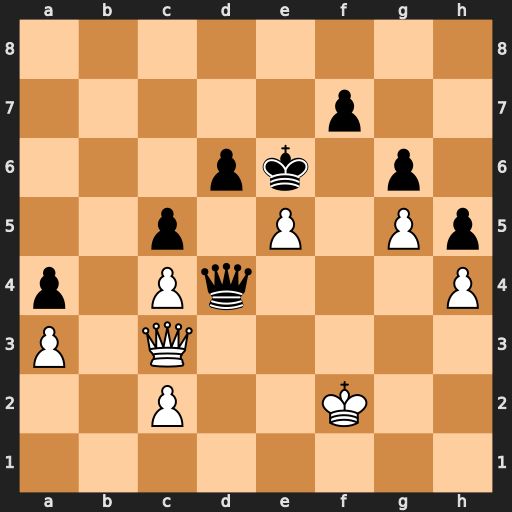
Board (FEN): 8/5p2/3pk1p1/2p1P1Pp/p1Pq3P/P1Q5/2P2K2/8
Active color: w
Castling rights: -
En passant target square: -
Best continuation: Qxd4 cxd4 exd6 Kxd6 Ke2